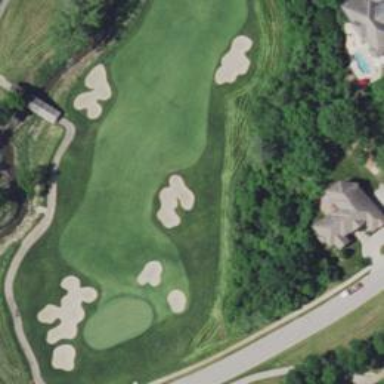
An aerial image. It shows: Golf rough area.